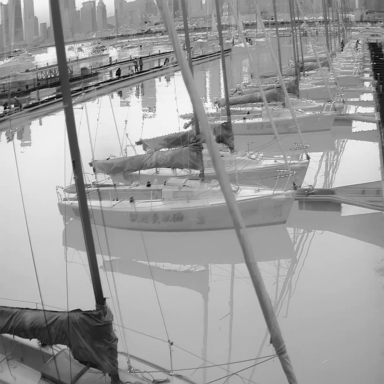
There are six sailboats in the infrared image.